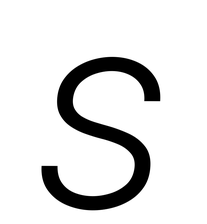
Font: Roboto-Italic_Light_Italic